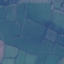
Land use / land cover class: Pasture